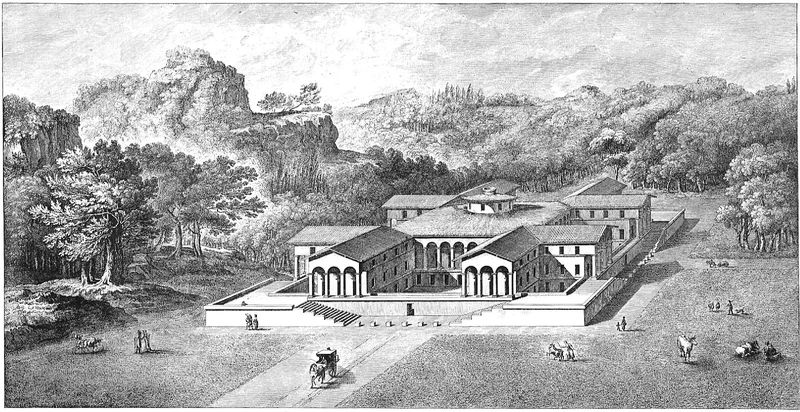
Titel: “L´Architecture considérée sous le rapport de l´art, des moers et de la législation”
Künstler: Claude Nicolas Ledoux
Schlagwörter: baum, berg, felsen, himmel, mann, schatten, weiß, wolken, bäume, frauen, grün, landschaft, menschen, fenster, frau, grau, licht, männer, schwarz, straße, säulen, zeichnung, dach, gras, haus, park, rasen, schloss, tier, tiere, weg, wiese, hügel, kühe, natur, büsche, wege, wiesen, pflanzen, england, renaissance, wald, pferde, ansicht, bogen, italien, berge, fels, klippen, dächer, giebel, mauer, graphik, tag, kuh, rind, hof, kutsche, kutschen, platz, vogelperspektive, rad, wagen, treppe, treppen, arches, architecture, columns, men, palace, people, stairs, steps, white, women, black, gray, wall, windows, woman, stufe, stufen, klippe, bögen, eingang, tusche, außen, palast, ideal, druckgraphik, schwarzweiss, radierung, stich, jagd, rom, villa, wood, mauern, portikus, classical, cliff, horses, man, roman, sky, tree, romanik, building, field, hill, house, landscape, mountains, nature, roof, street, trees, wildnis, eiche, child, tempel, forest, grass, entrance, path, drawing, kupferstich, black and white, hirte, castle, shadow, dog, etching, sketch, couple, cliffs, staffagefiguren, römisch, peasants, pastoral, rondell, zentralbau, poller, cart, temple, latein, walls, römische villa, mansion, lawn, stiegen, pencil, carriage, cow, cows, home, horse, play, fields, forrest, land, kug, vitruv, gray scale, estate, buggy, agrarian, asia, yard, küh, ma, mom, compound, birds eye, kindert, architectufe, horse drawn carriage, front yard